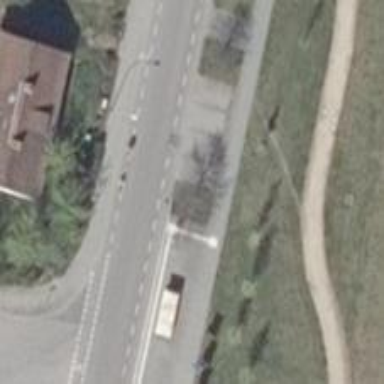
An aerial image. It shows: Residential road with asphalt surface. There are sidewalks on both sides and advisory cycle lane.